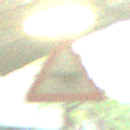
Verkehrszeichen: ViehtriebRechts
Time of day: MorningAfternoon
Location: Roofed (Special)
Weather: NotSpecified
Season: NotSpecified
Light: Artificial